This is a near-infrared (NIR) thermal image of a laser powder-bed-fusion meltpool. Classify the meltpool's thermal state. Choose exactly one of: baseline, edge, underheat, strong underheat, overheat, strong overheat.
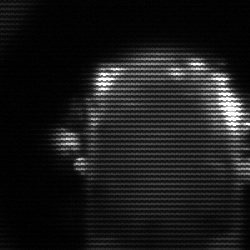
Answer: baseline